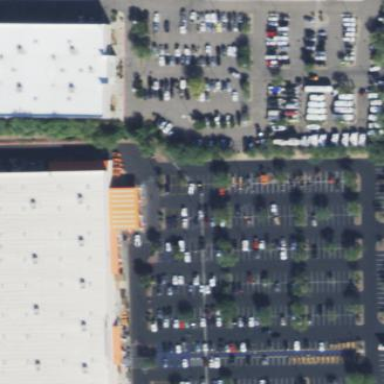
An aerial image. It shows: Retail area.